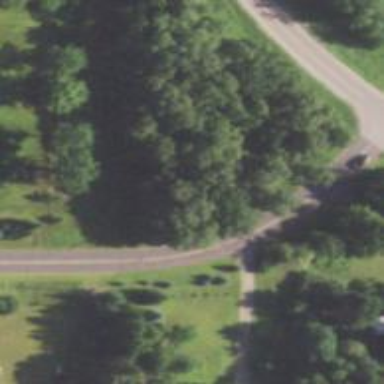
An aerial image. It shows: Residential road.